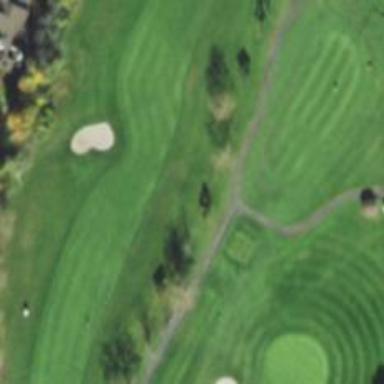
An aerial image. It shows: Golf fairway surrounded by grass.